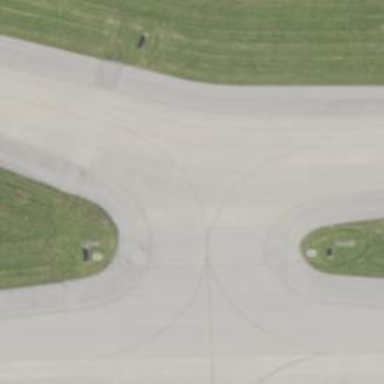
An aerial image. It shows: Image of taxiway at airport.